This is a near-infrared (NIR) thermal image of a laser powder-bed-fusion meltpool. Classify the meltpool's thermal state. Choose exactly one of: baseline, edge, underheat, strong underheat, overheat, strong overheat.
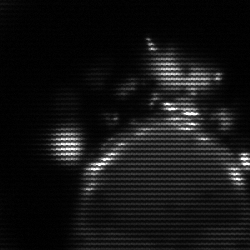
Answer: edge